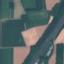
Label: Highway